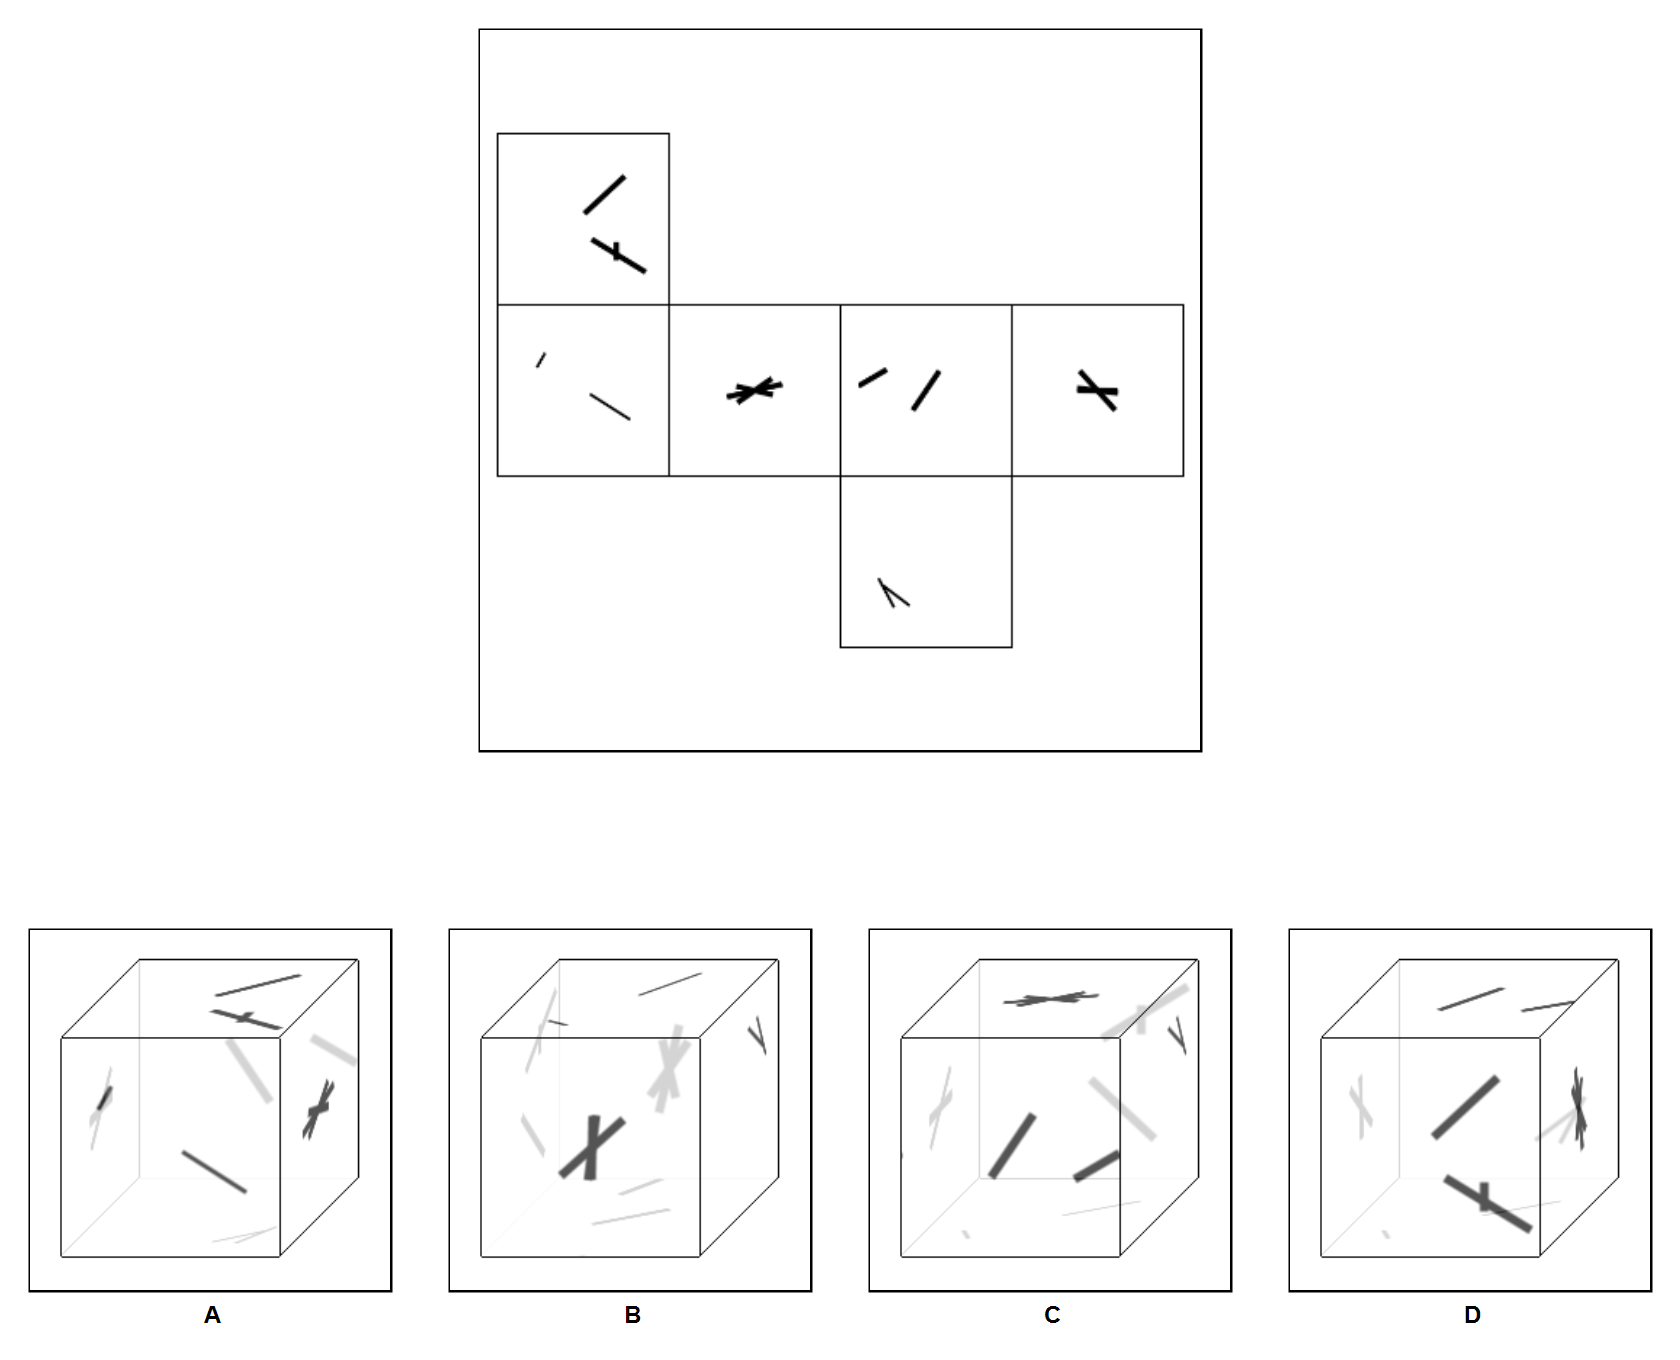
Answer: C